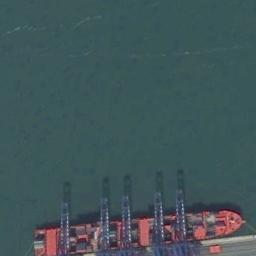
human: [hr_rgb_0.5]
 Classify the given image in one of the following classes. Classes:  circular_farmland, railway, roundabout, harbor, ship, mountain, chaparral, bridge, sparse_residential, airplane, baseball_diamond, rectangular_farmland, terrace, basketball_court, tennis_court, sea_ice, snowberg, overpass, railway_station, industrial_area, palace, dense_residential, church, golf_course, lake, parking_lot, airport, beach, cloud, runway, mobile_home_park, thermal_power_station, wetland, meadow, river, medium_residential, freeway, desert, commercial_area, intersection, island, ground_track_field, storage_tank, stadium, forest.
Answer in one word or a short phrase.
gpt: ship